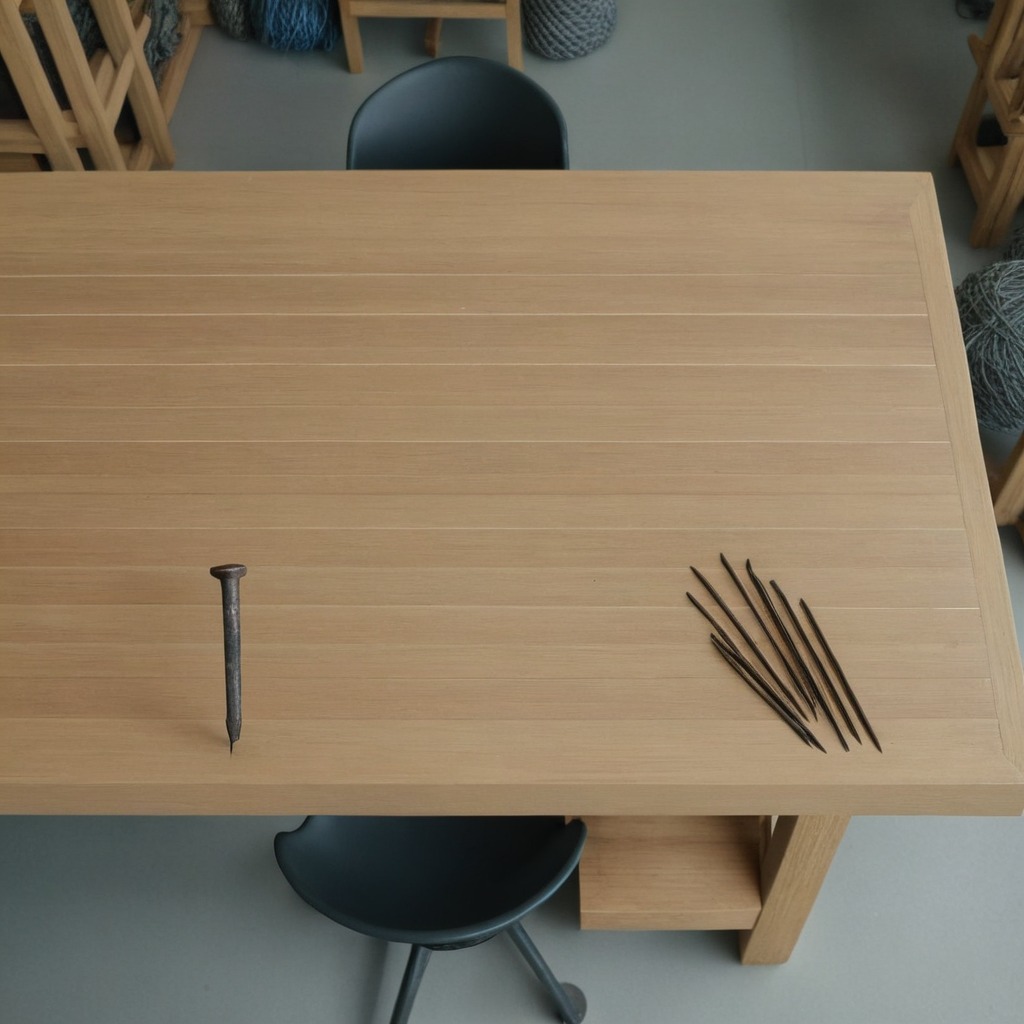
An iron nail is lying on a workbench inside a coastal fishing gear workshop.